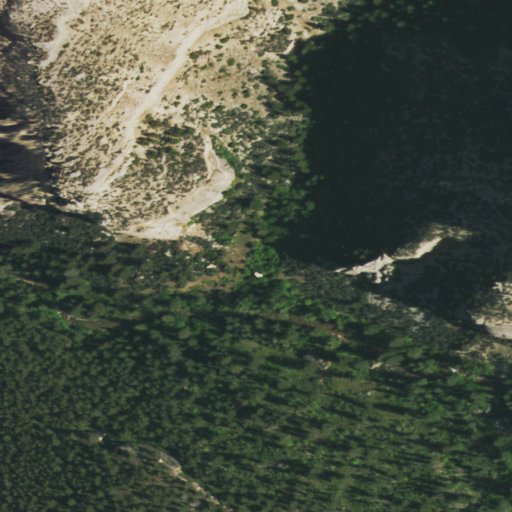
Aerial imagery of valley in Wyoming named Hannans Coulee containing evergreen forest, shrub, and grassland